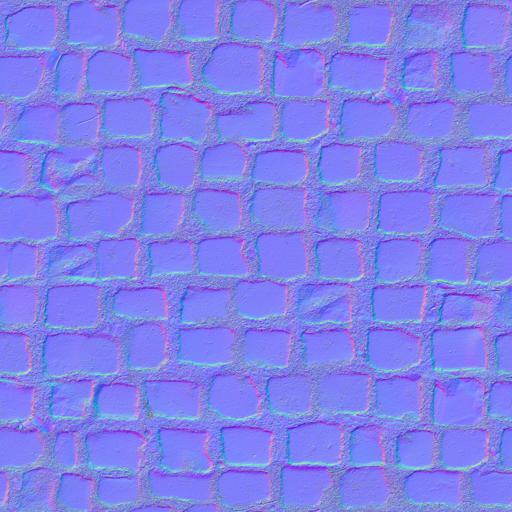
moss mossy old pavement paving stones